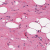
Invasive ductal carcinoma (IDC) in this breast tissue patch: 0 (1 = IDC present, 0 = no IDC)